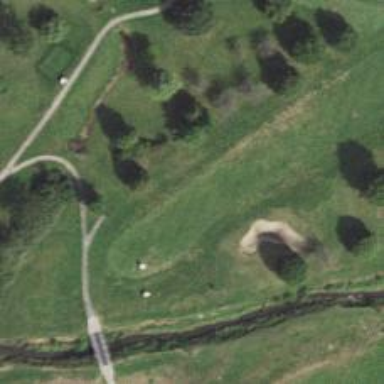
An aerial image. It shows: View of golf hole.